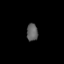
Tissue: prostate
Cell type: Epithelial cells
Senescence score: 0.3188
Nuclear area (px): 190
Mean DAPI intensity: 97.837